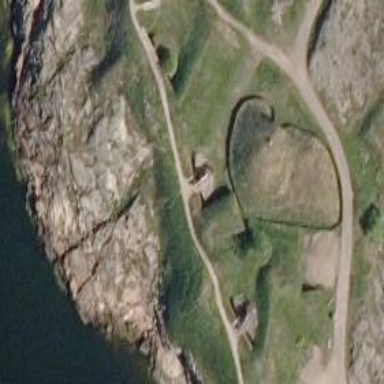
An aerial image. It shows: Historic military attraction featuring bunker and cannon.